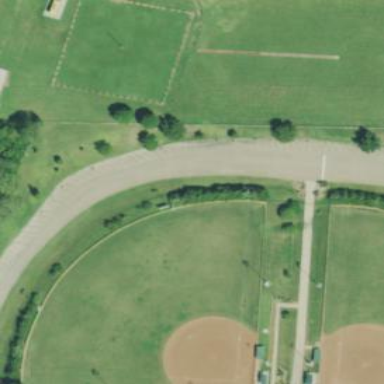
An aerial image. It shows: Baseball pitch for leisure land activities.